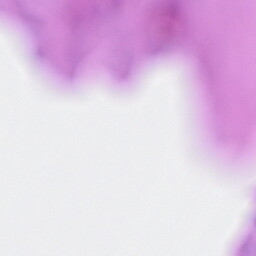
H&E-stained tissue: Breast